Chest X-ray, AP view. Patient: 36 years old, sex F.
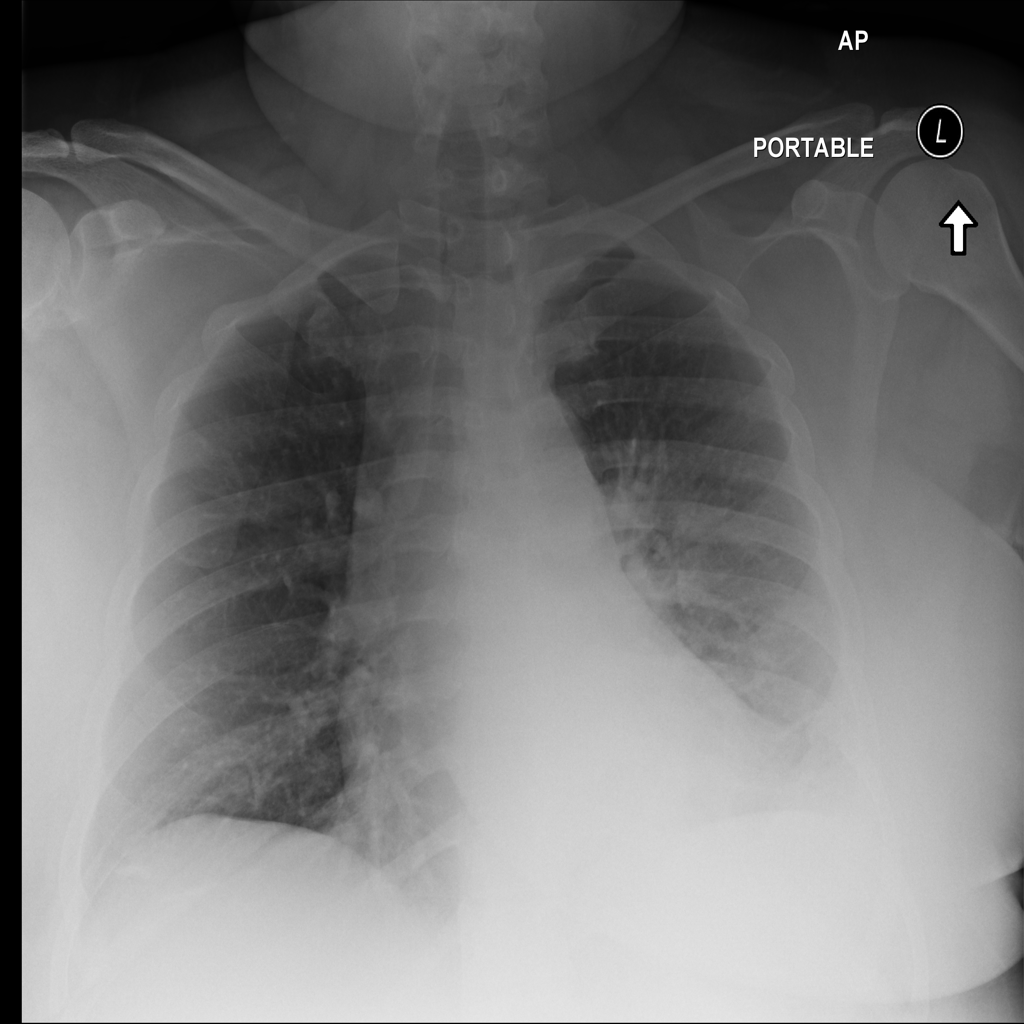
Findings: Atelectasis, Infiltration